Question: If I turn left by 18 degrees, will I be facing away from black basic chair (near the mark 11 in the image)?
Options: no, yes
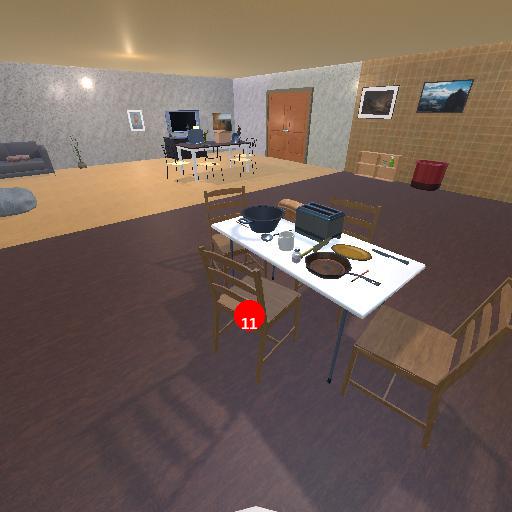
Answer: no